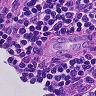
Metastatic tissue present: no